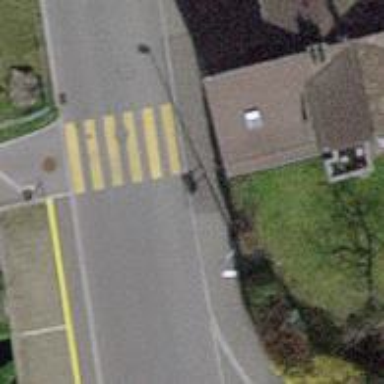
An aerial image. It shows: Marked crossing on the road.